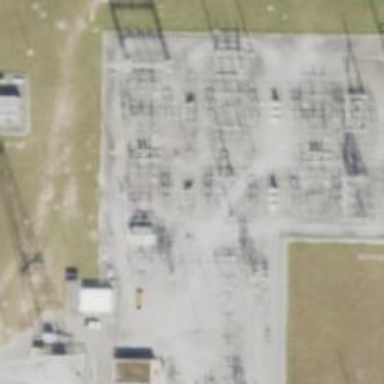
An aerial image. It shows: Switch used for power control.